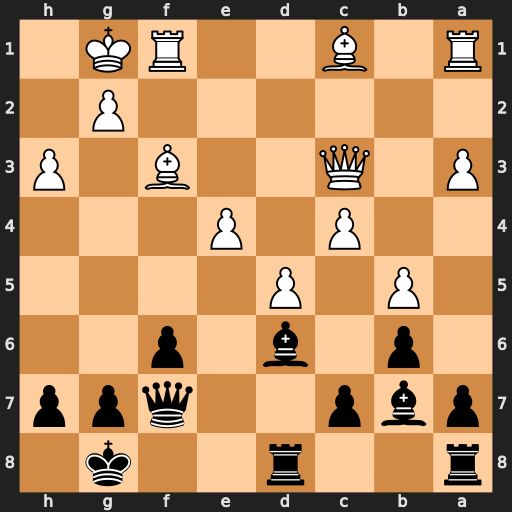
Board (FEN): r2r2k1/pbp2qpp/1p1b1p2/1P1P4/2P1P3/P1Q2B1P/6P1/R1B2RK1
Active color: b
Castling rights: -
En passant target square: -
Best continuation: Be5 Qd3 Bxa1